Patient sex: M
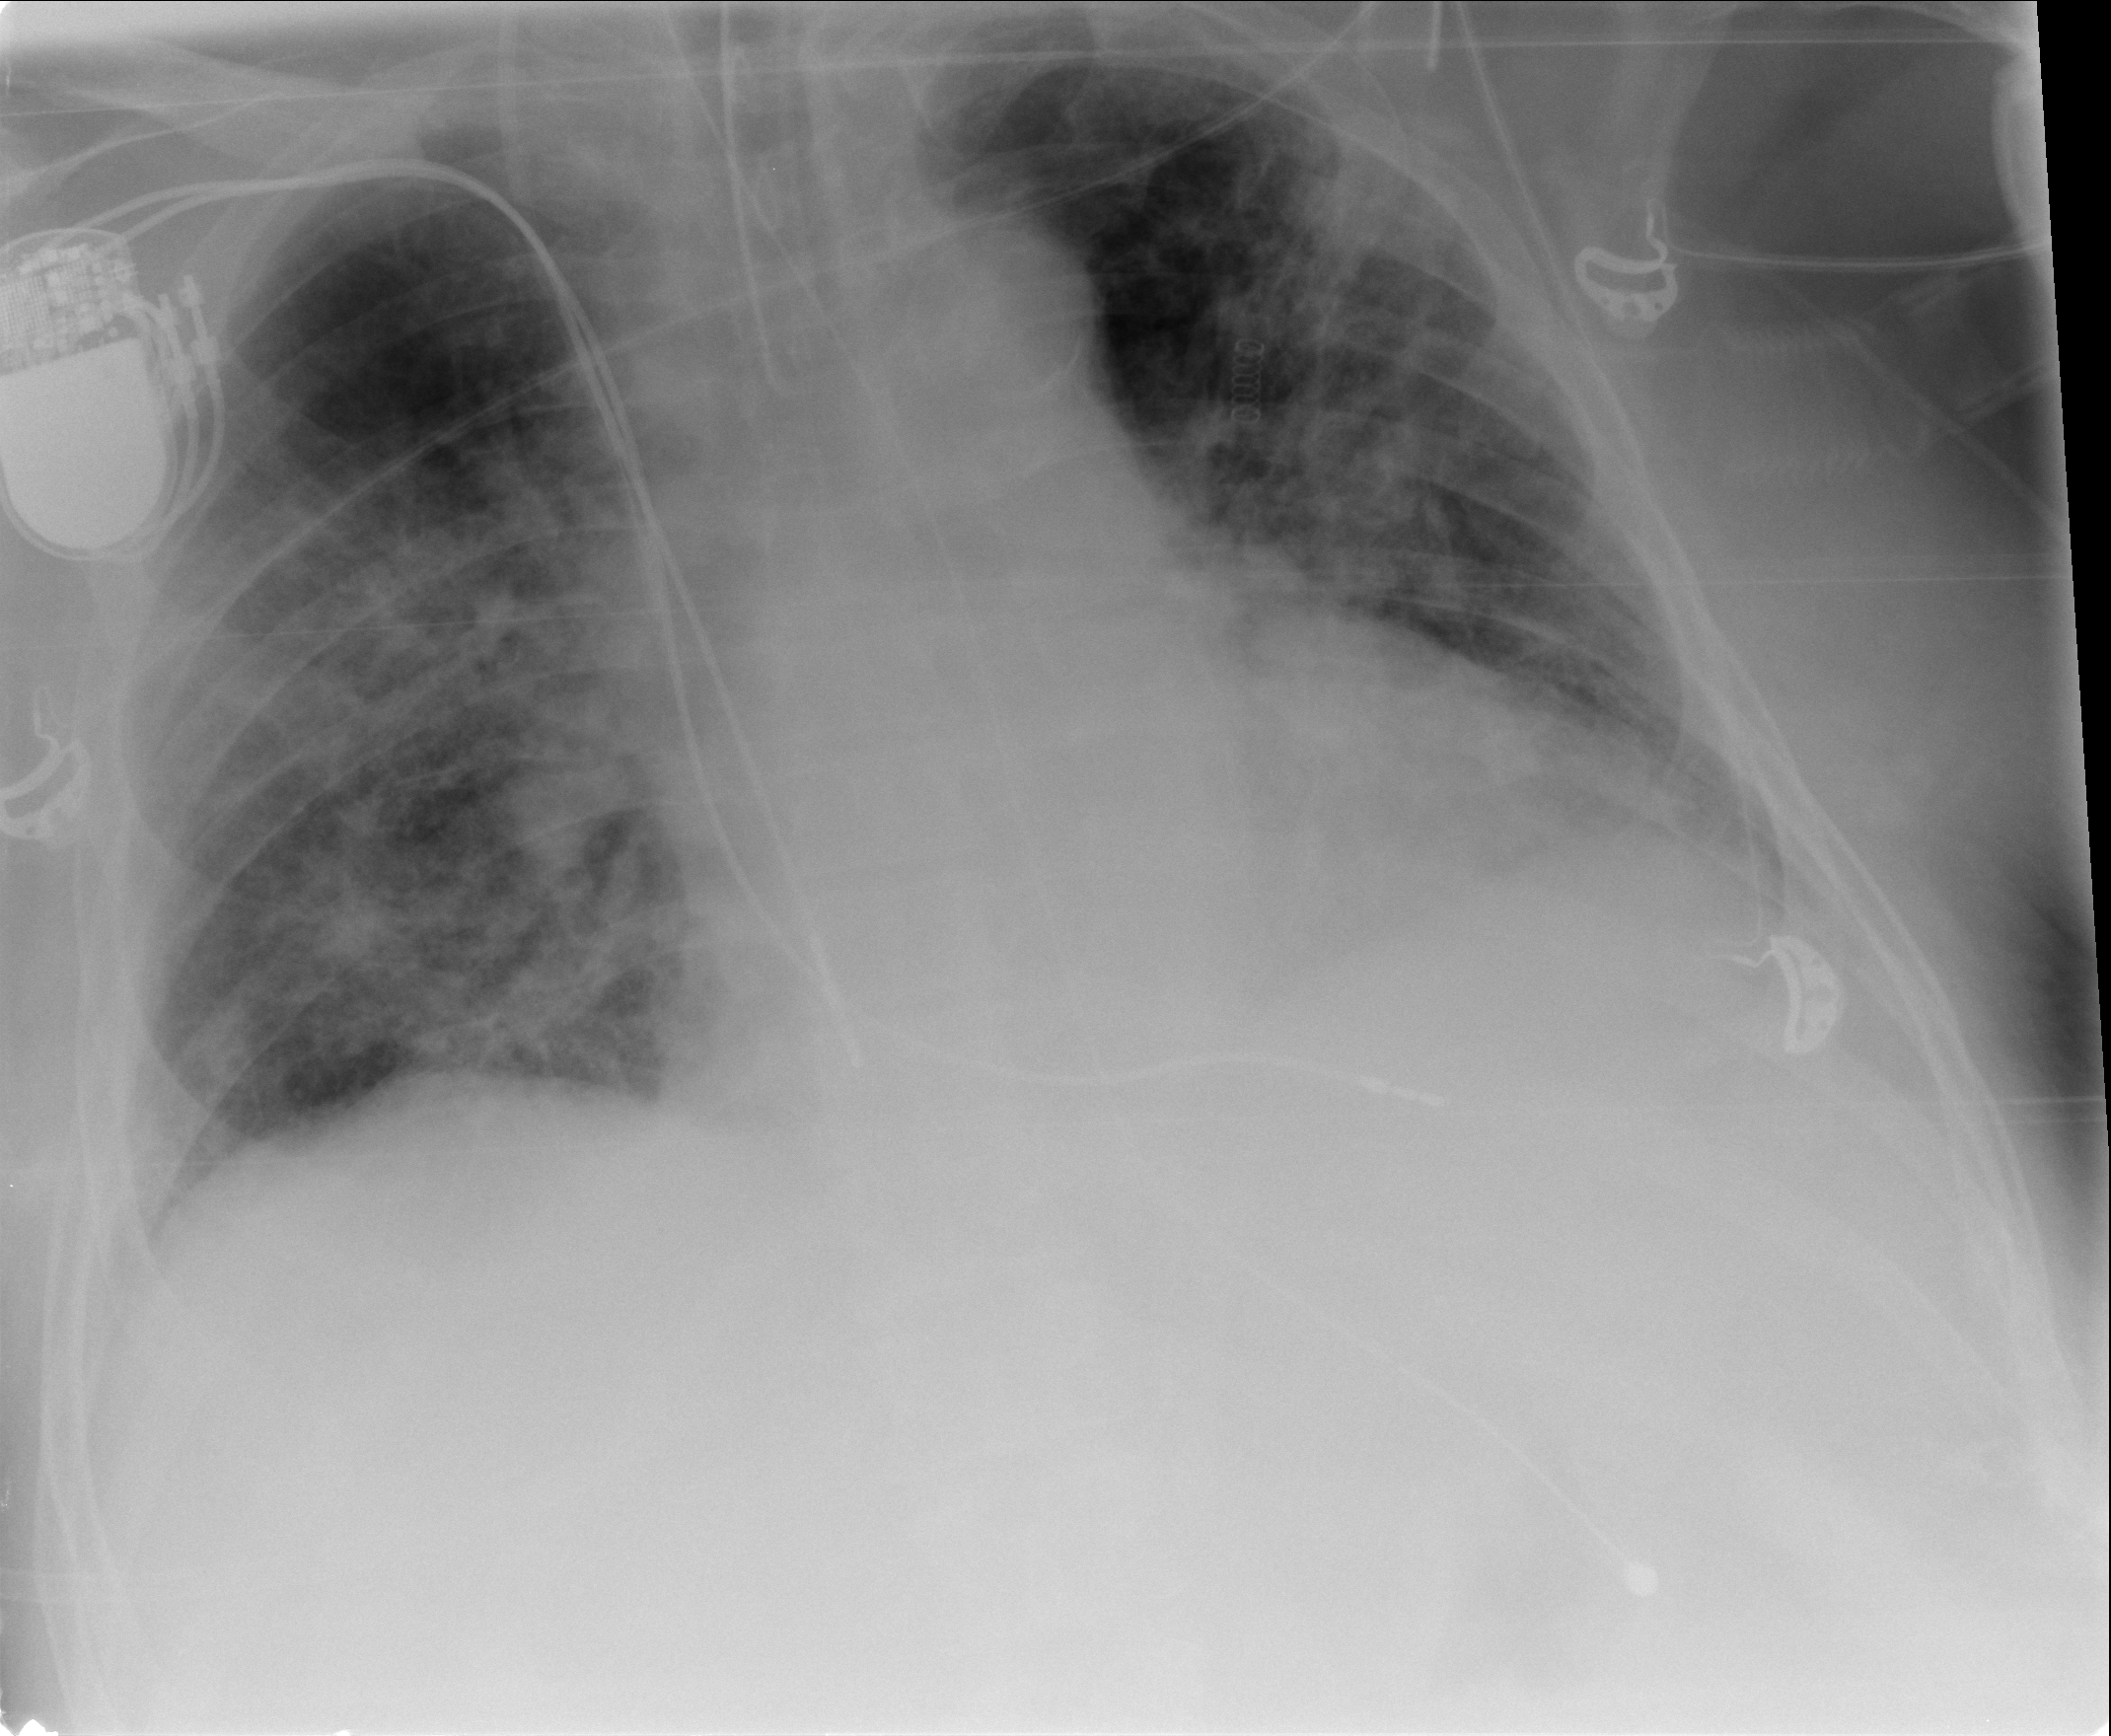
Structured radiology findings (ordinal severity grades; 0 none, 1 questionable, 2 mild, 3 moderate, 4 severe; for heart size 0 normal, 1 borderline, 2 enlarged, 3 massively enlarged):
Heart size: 2
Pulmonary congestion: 2
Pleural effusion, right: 1
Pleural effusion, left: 2
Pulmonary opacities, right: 3
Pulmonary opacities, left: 3
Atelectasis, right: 2
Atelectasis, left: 2